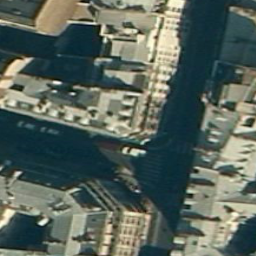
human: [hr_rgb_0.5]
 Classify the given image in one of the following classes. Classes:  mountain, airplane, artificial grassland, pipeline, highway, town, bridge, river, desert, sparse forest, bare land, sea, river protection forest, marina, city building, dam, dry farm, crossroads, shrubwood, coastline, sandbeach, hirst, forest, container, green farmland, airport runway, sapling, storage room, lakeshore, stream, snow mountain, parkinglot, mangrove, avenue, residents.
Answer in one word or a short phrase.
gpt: city building